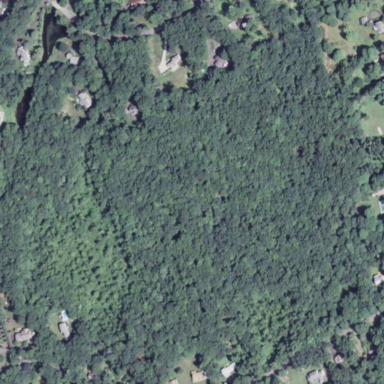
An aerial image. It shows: Existing preserved open space in the woodland.